Question: Possible to make a line (dotted and straight) down from the dots in line chart google chart?
'''
function drawChart() {
var data = google.visualization.arrayToDataTable([
['Year', 'Sales'],
['2004', 1000],
['2005', 1170],
['2006', 660],
['2007', 1030]
]);
var options = {
title: 'Company Performance',
pointSize: 10
};
var chart = new google.visualization.LineChart(document.getElementById('chart_div'));
chart.draw(data, options);
'''
The concept is something like this...
<URL>
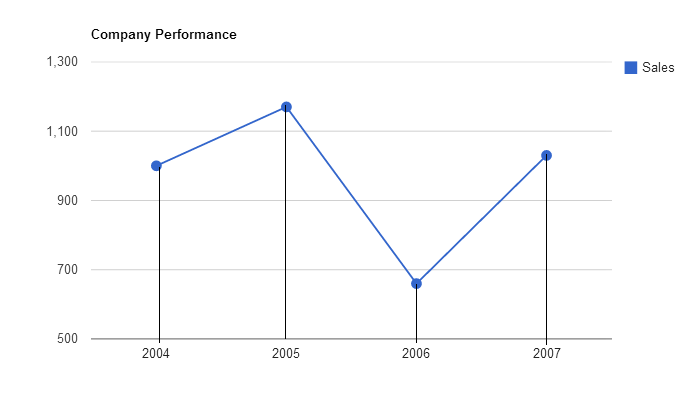
Answer: You can fake those lines by using a ComboChart and using a DataView to duplicate your data series. Set one series to the "line" type and the second to the "bar" type. Disable interactivity on the bars and remove that series from the chart legend. Use the bar.groupWidth option to narrow the bars drawn so that they resemble lines:
'''
bar: {
// use this to set the width of the vertical lines
groupWidth: 2
},
series: {
0: {
// this is the line series
type: 'line',
pointSize: 10
},
1: {
// this creates the vertical "lines" down from the points
type: 'bars',
color: '#666666',
enableInteractivity: false,
visibleInLegend: false
}
}
'''
See an example here <URL>.